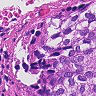
Metastatic tissue present: yes